Field crop: maize
Growth stage: 2
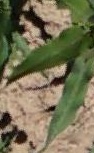
Species: maize